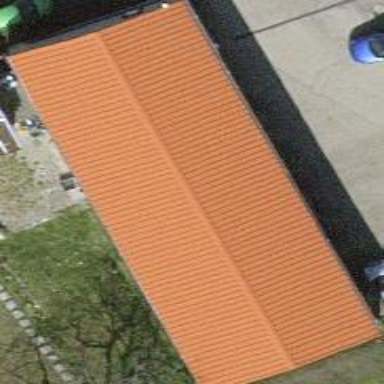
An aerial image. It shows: Shed building.